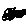
Label: zigzag